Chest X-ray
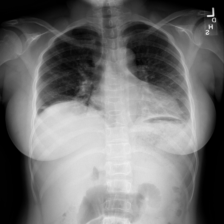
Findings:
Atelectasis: negative
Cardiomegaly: negative
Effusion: negative
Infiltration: negative
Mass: negative
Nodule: negative
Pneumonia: positive
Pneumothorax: negative
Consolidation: negative
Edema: negative
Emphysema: negative
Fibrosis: negative
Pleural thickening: negative
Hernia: negative